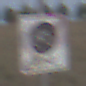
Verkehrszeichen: EndeFahrradzone
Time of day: SunriseSunset
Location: Outdoor (Nature)
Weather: Overcast
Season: NotSpecified
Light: Natural